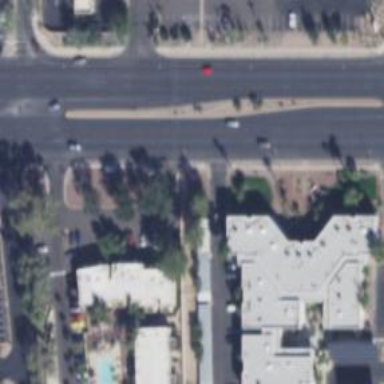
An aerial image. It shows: Unmarked crossing on the road.